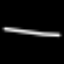
Label: line